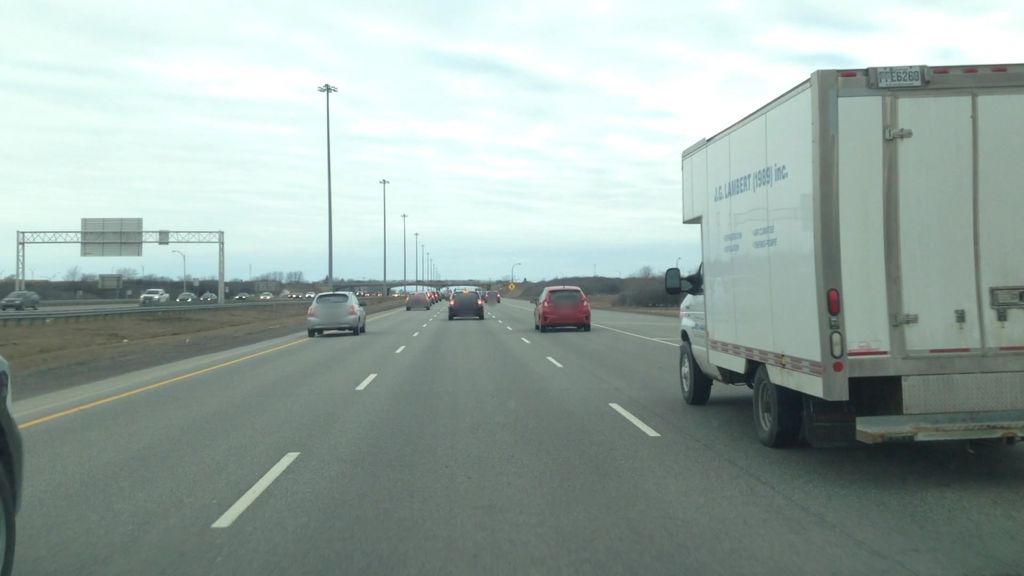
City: montreal